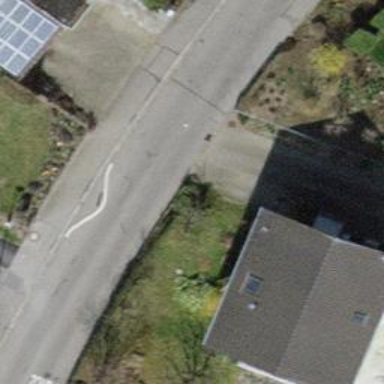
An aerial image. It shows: Residential road with asphalt surface and sidewalk on the left.